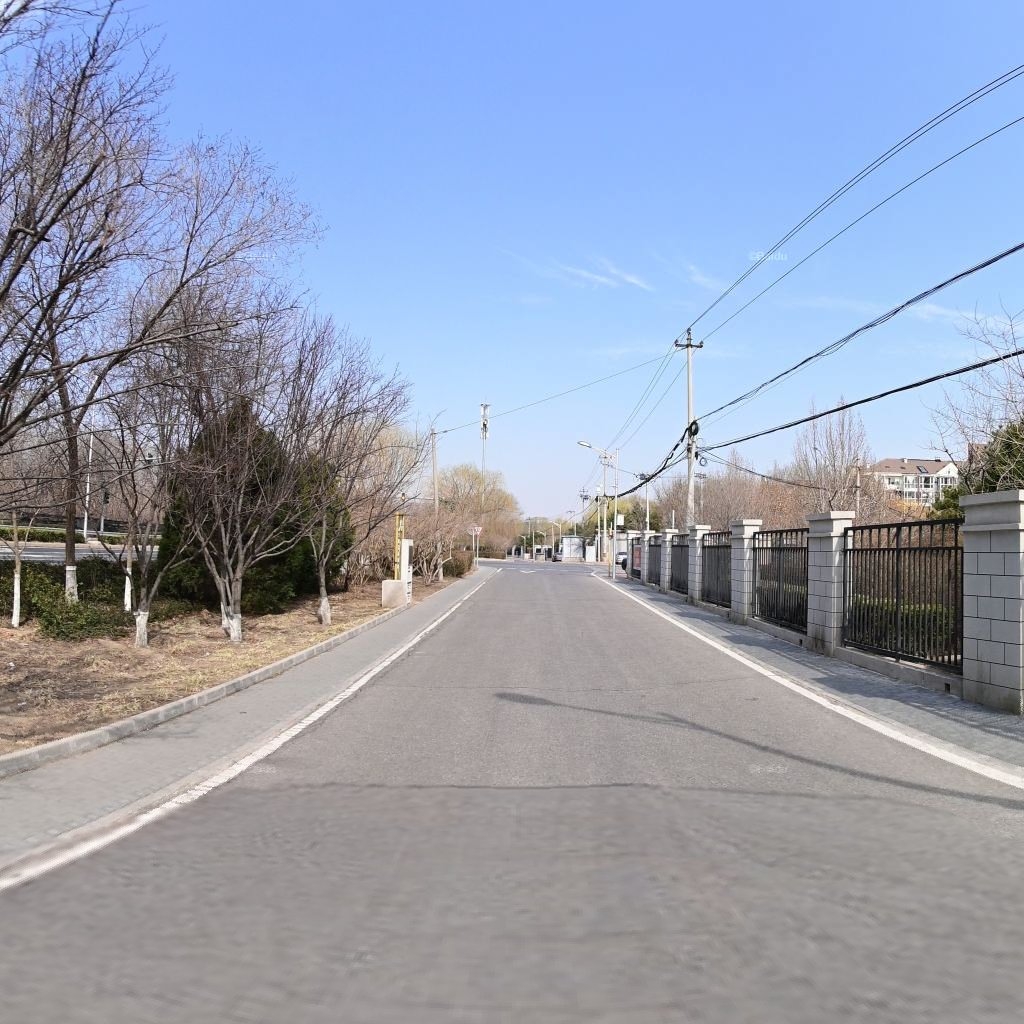
Region: Haidian
Road damage annotations: transverse crack, longitudinal crack